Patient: sex M, age 48
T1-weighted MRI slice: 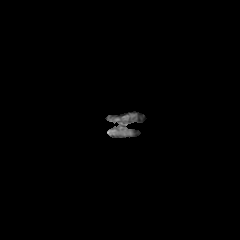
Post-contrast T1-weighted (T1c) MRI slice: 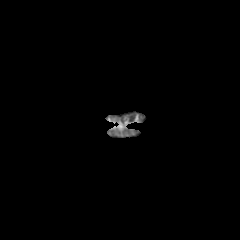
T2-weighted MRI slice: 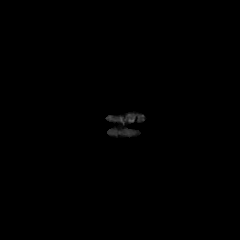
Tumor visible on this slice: no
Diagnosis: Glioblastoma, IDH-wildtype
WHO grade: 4